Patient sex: F
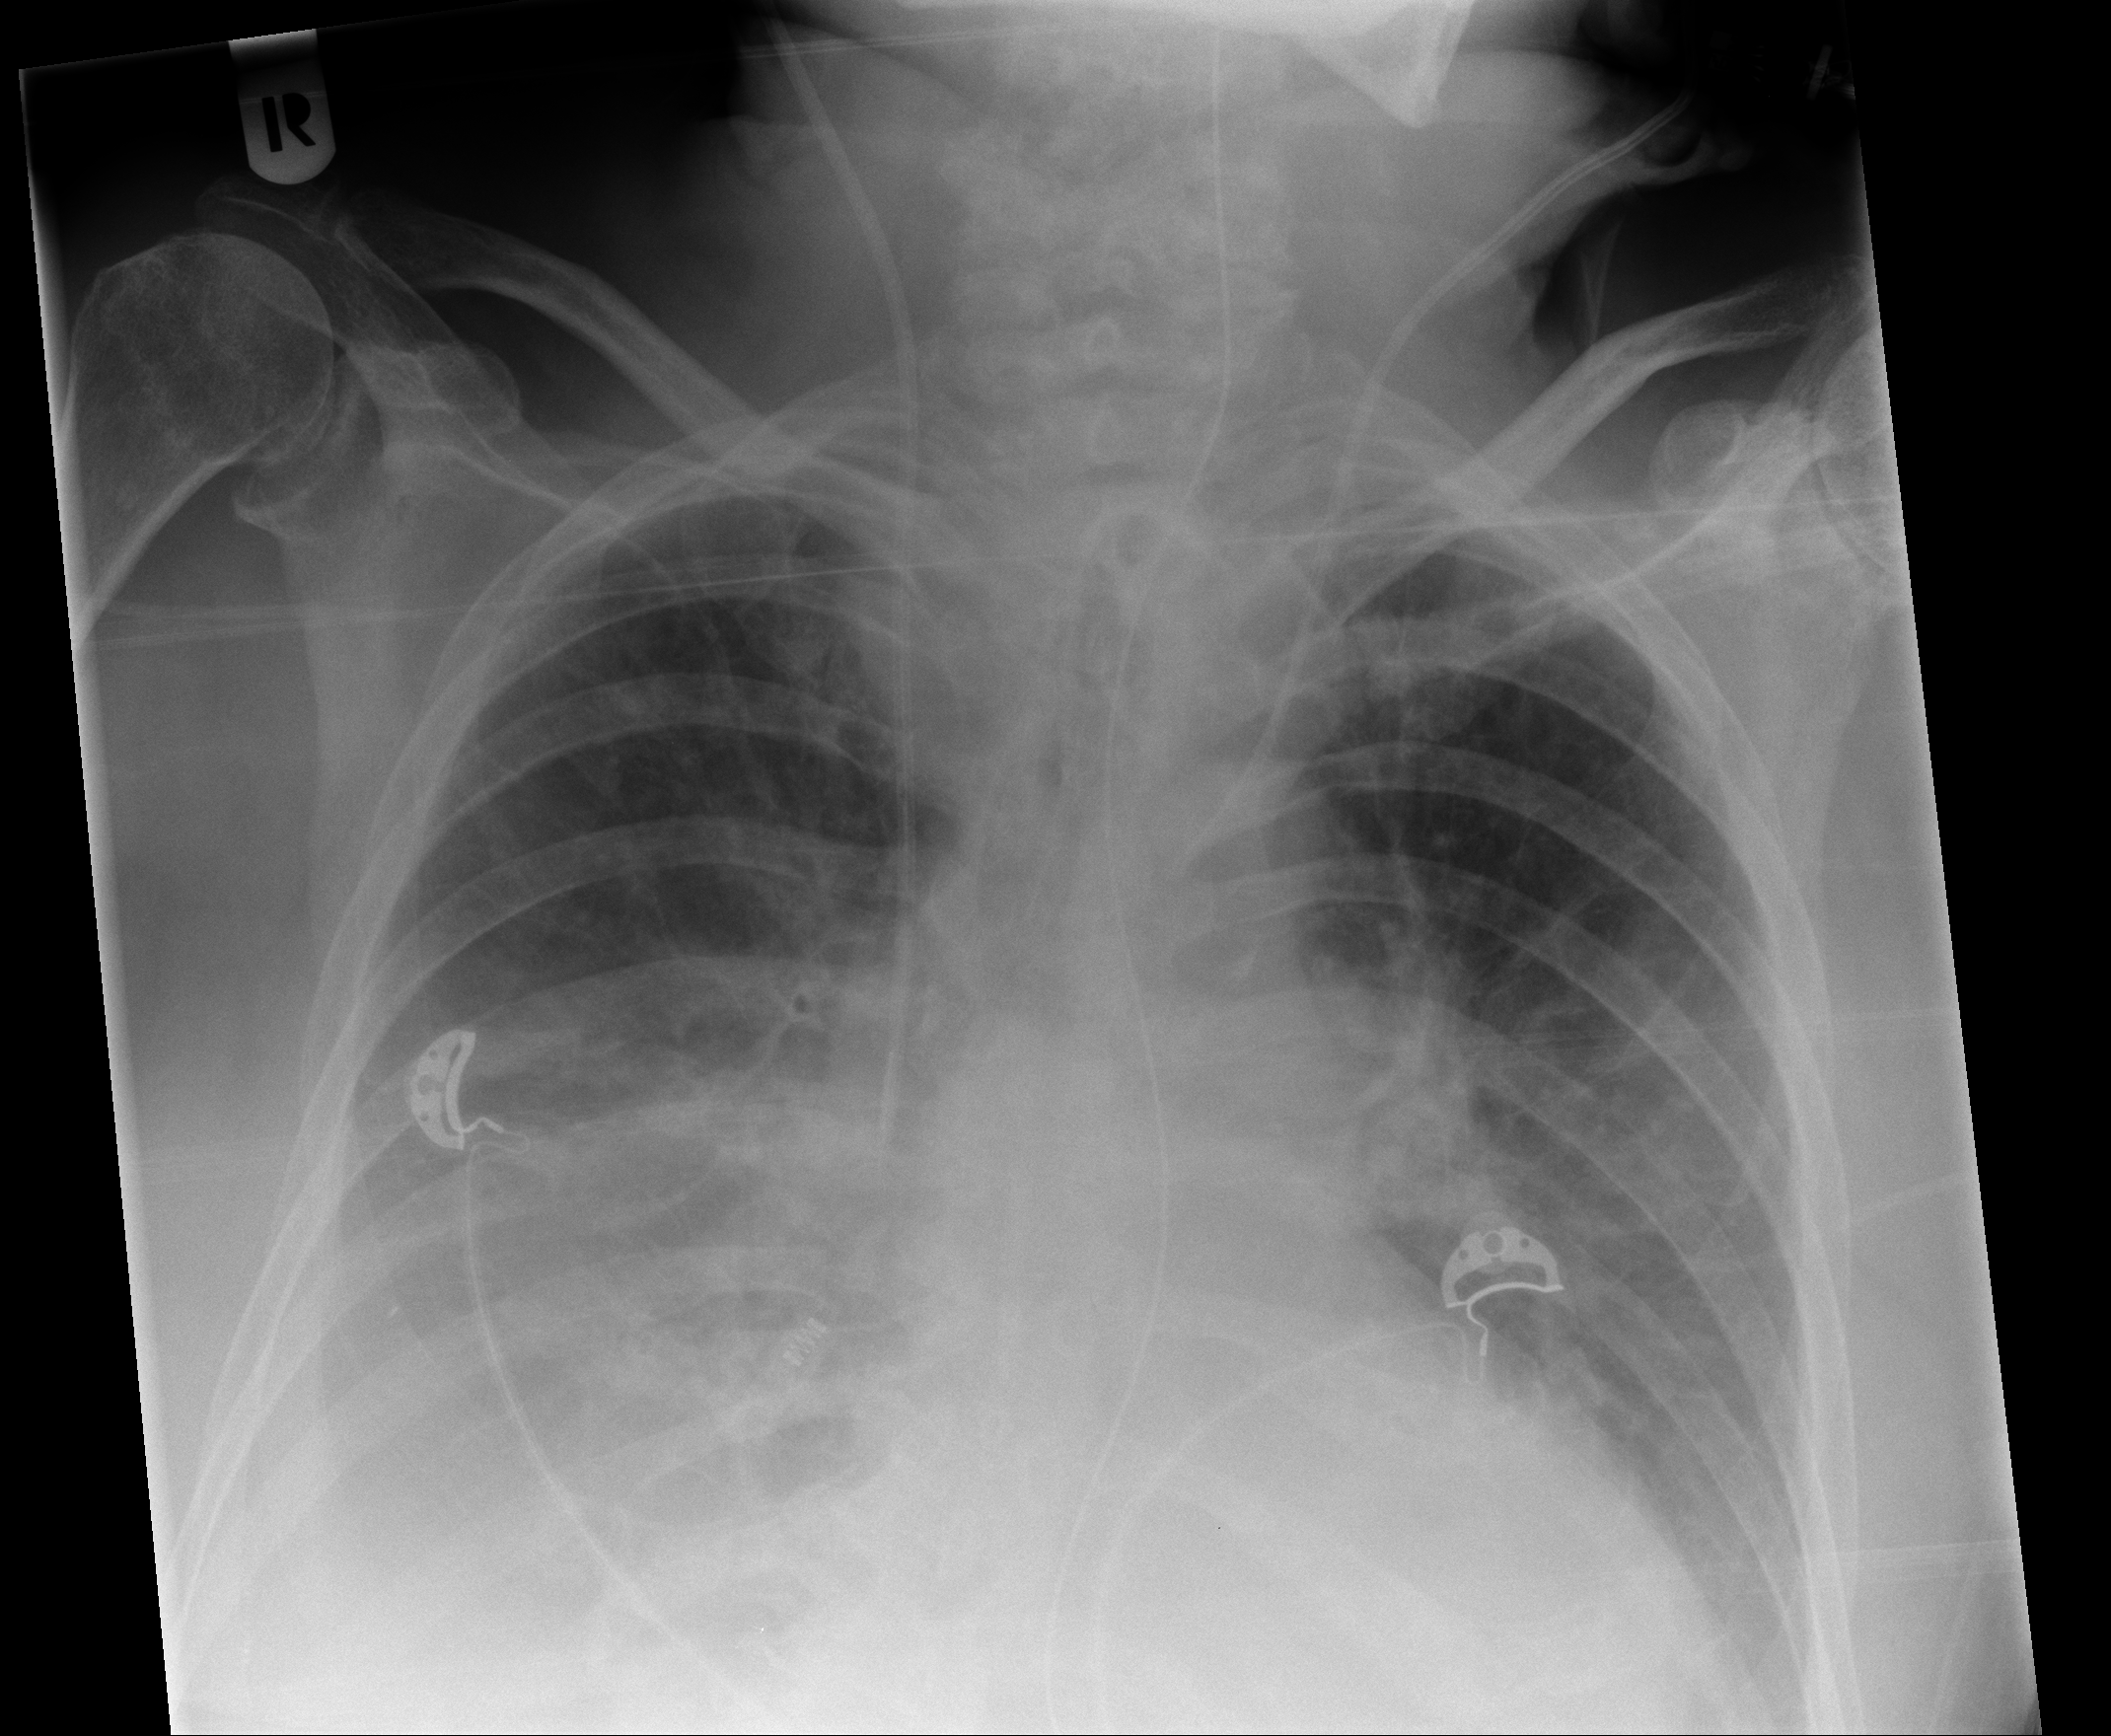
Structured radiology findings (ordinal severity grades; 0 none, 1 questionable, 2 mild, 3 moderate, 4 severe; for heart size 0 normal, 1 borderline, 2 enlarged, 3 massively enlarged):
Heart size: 2
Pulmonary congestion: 3
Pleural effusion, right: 3
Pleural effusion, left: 2
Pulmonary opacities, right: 1
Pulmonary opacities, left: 0
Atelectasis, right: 3
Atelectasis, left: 2